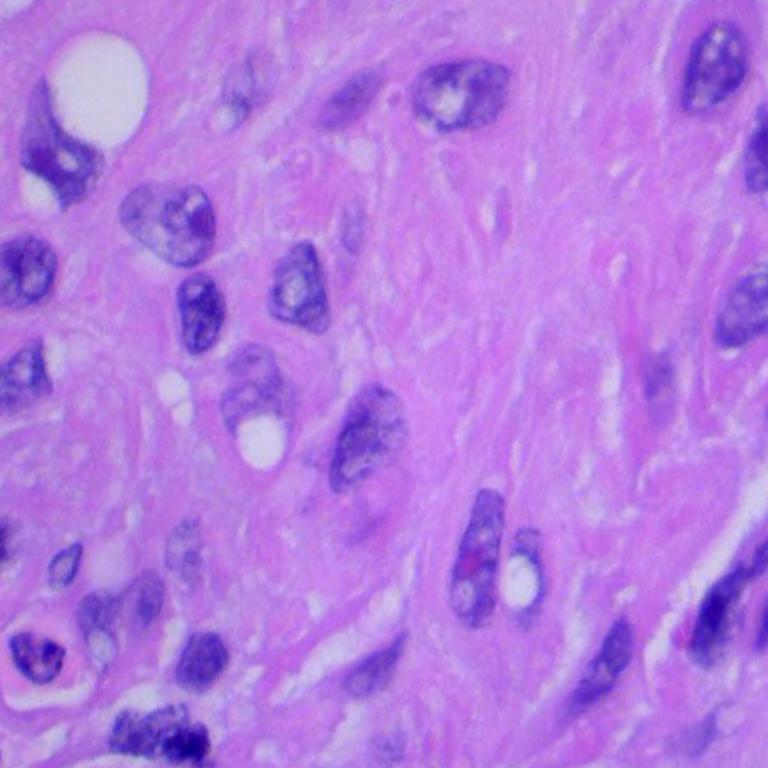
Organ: lung
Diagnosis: squamous carcinomas